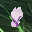
Label: 8